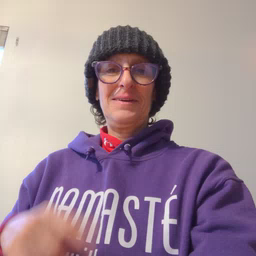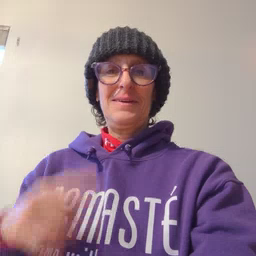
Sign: cow